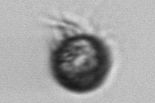
Label: Ciliophora